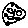
Label: moon